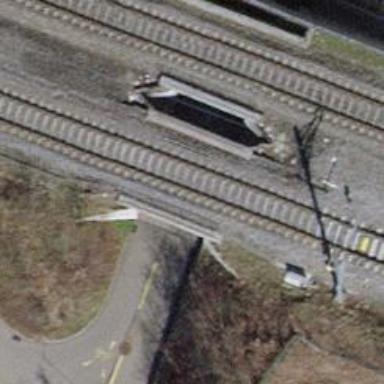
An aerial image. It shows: Tunnel with asphalt path running through it.